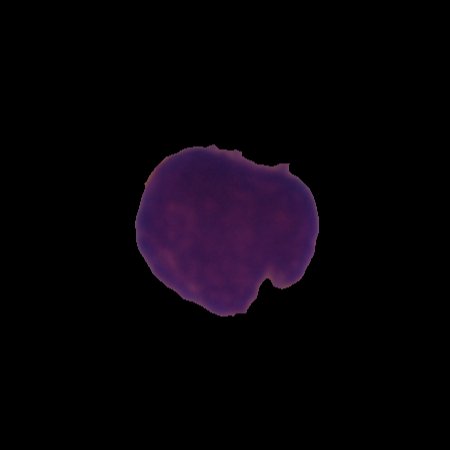
Label: healthy